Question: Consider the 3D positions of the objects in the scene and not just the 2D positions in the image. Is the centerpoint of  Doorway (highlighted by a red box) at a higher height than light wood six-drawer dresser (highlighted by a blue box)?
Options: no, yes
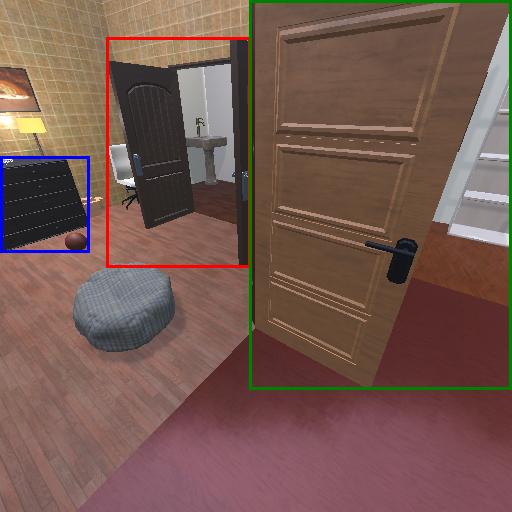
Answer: no